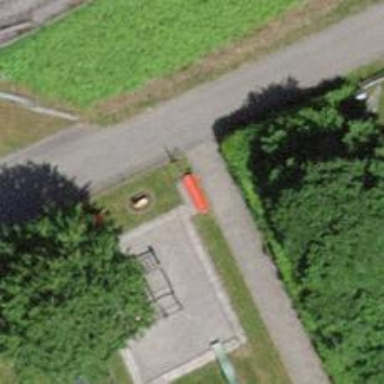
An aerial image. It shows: Red bench.